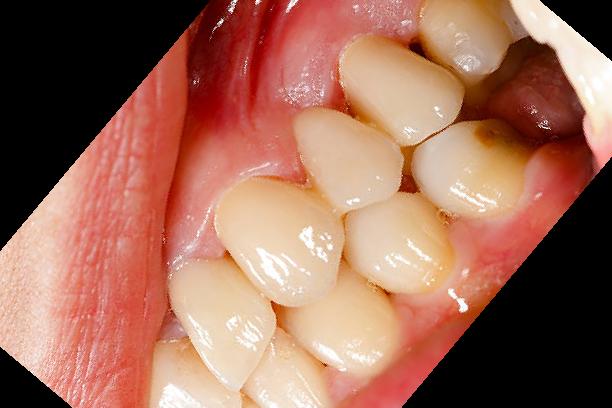
Condition: Gingivitis